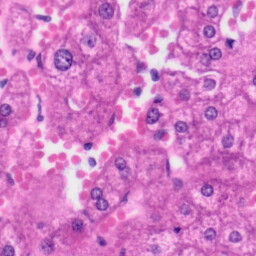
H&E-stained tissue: Liver